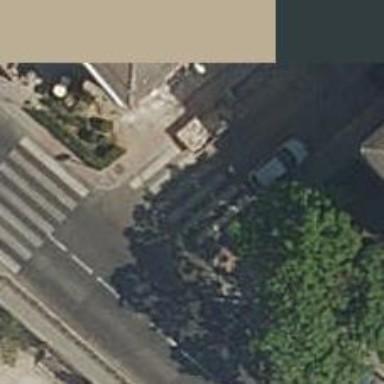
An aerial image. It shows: Uncontrolled zebra crossing on the road.